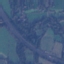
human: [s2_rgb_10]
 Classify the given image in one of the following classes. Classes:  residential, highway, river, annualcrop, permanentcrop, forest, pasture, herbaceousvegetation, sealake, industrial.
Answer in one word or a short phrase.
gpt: Highway